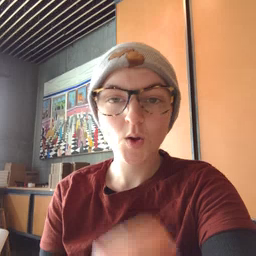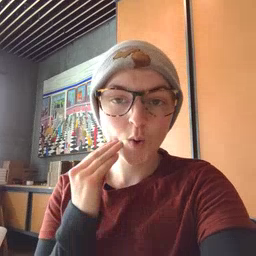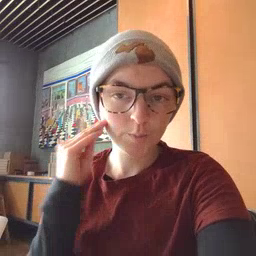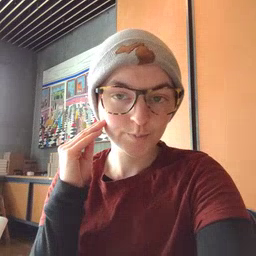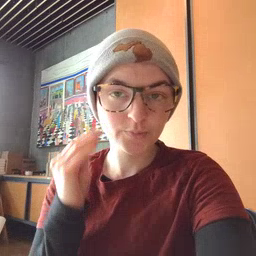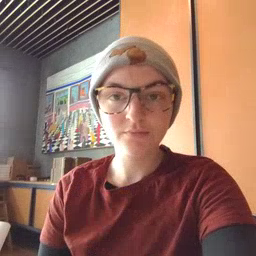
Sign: home